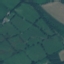
Land use / land cover class: Pasture